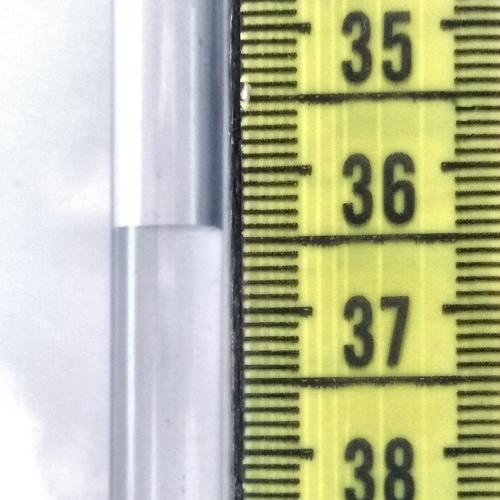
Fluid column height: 36.4 cm